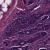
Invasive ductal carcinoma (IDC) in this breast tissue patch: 0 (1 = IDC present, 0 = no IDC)